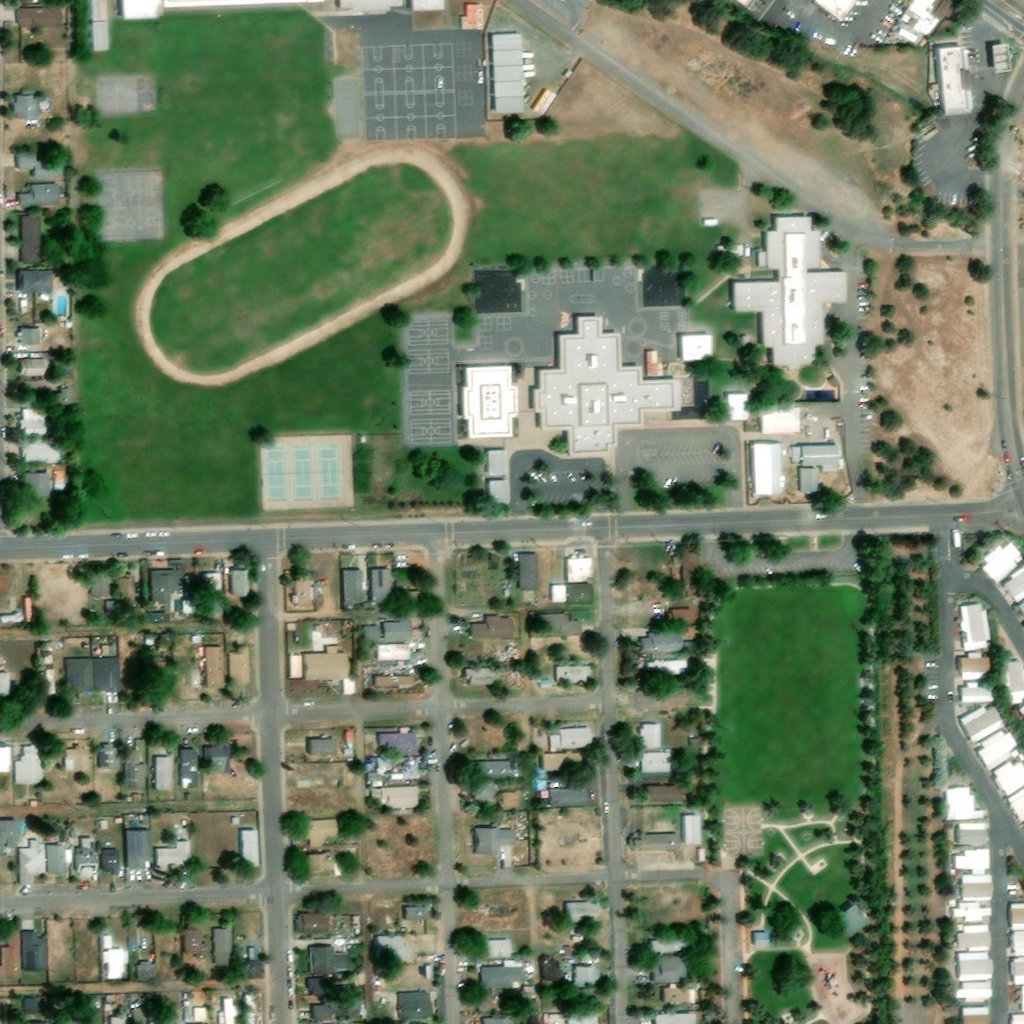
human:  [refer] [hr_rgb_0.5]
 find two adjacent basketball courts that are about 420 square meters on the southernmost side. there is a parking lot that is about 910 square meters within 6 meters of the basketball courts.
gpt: <box>[[71, 78, 74, 83, 0]]</box>

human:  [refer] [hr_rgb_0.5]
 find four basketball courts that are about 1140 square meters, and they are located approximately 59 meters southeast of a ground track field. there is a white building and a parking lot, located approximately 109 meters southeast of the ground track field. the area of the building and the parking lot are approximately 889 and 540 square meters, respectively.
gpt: <box>[[40, 31, 43, 42, 0]]</box>

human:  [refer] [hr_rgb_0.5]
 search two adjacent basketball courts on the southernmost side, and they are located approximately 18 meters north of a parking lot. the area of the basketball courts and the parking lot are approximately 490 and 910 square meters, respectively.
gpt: <box>[[70, 78, 74, 83, 0]]</box>

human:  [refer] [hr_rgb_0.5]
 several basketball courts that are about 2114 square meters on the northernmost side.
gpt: <box>[[35, 4, 44, 13, 0]]</box>